Aerial crown-view tile of a tropical tree (Barro Colorado Island, Panama), acquired 20241014:
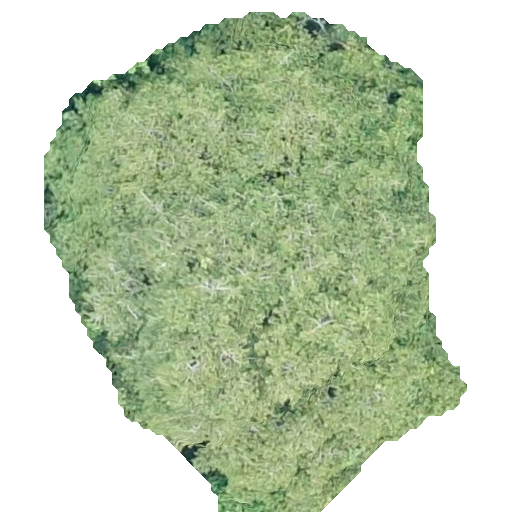
Species: Virola surinamensis
GBIF accepted scientific name: Virola surinamensis
Crown area: 236.51 m²